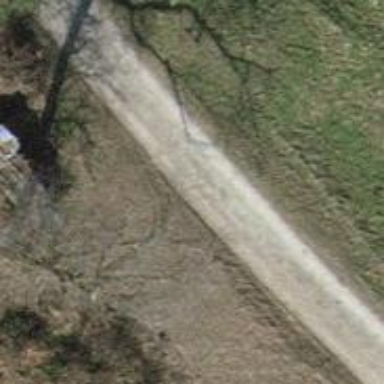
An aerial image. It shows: Track with grade 2 gravel surface.